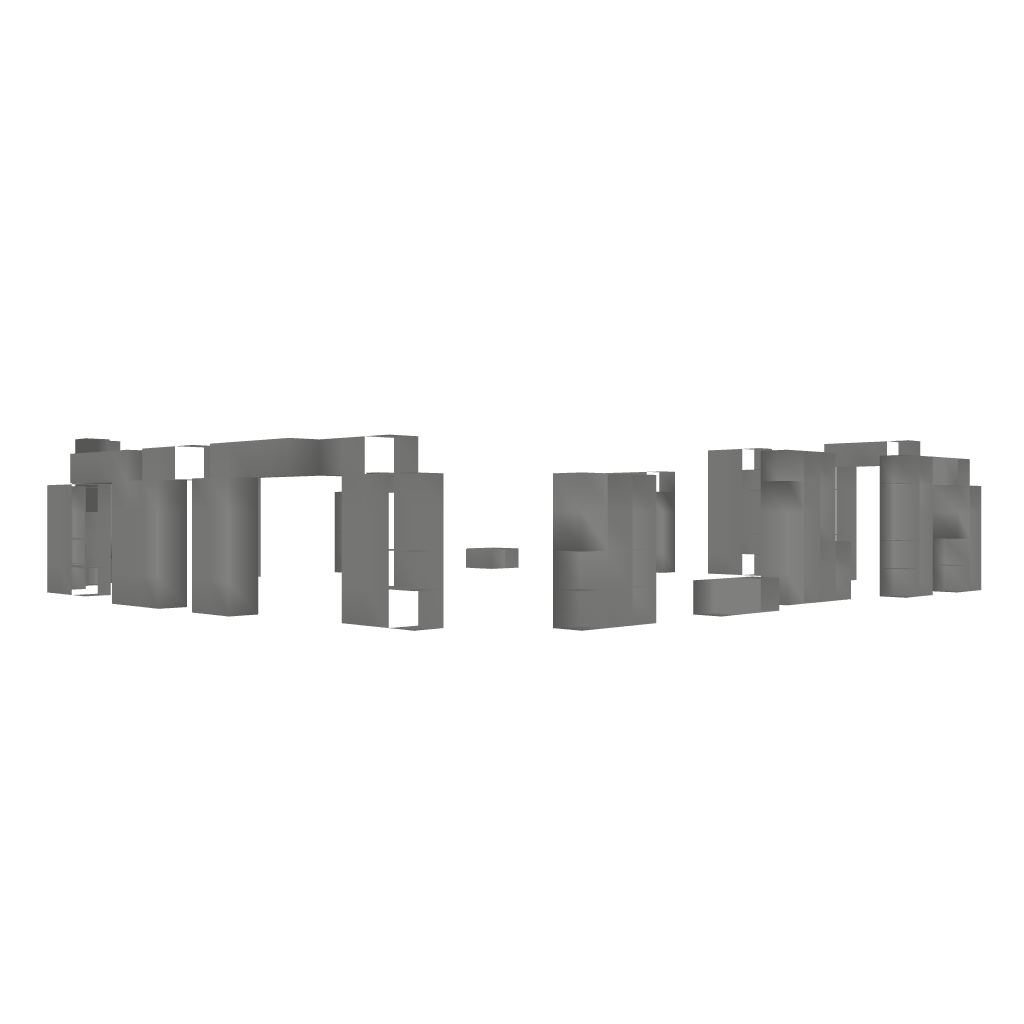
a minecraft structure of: Stonehenge